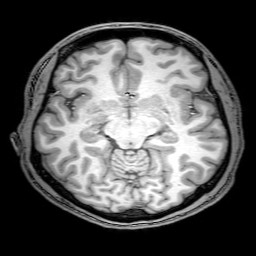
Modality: T1w
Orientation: coronal